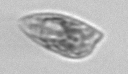
Label: Prorocentrum_dentatum